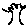
Label: tree